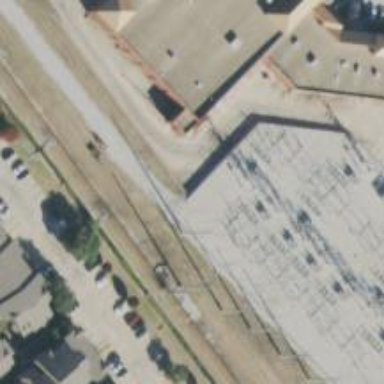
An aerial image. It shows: Switch used for power control.